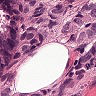
Metastatic tissue present: yes